Current action and preconditions to check: path_clear

Your task: For each precondition in the list above, predict whether it will hold at this action.

Consider the current scene as observed from the mobile robot's camera, and analyze the predicted future states of all dynamic agents (e.g., people, animals, vehicles, or any moving entities) within the NEXT SECOND.

IMPORTANT: Only answer "very likely" if you are absolutely certain—based on strong, clear evidence—that a dynamic agent will violate the precondition in the predicted future state. Do NOT answer "very likely" for unlikely, ambiguous, or low-probability risks.

Ask yourself for each precondition: Is there a high probability, with clear and convincing evidence, that the predicted future states of any dynamic agent will interfere with the predicted future state of the currently executing action within the NEXT SECOND, causing that precondition to fail?

Assess the risk level based on these predictions. Use "likely" or "very likely" if motions create a clear risk of interference.

Use "neutral" or "improbable" if agents are nearby but their predicted paths are clearly diverging or non-conflicting.

Failure Risk Categories: "very improbable", "improbable", "neutral", "likely", "very likely"

Answer Format: Output ONLY the probability_of_failure value from these categories: "very improbable", "improbable", "neutral", "likely", "very likely"

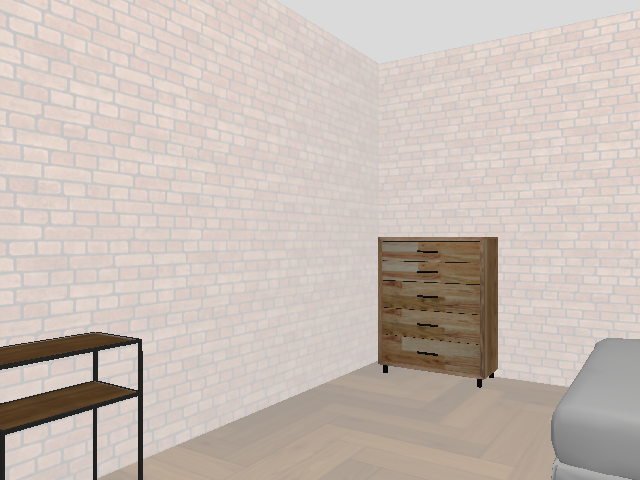

Answer: very improbable